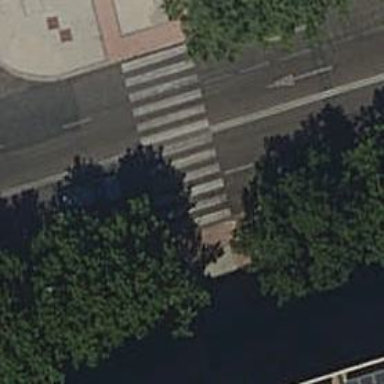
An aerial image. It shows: Uncontrolled footway crossing with markings.